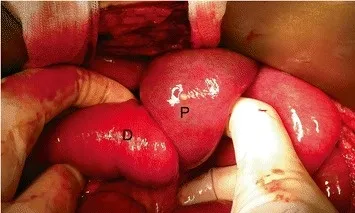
Exploratory laparotomy for intussusception. The proximal ileum (P, intussusceptum) invaginated into the distal segment (D, intussuscipiens).
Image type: medical_photograph (other_medical_photograph)